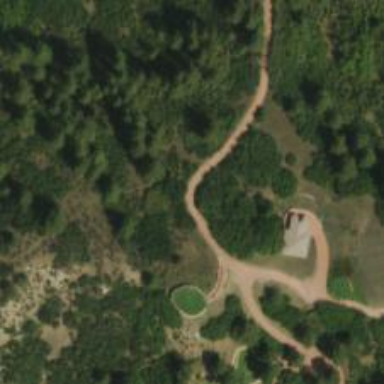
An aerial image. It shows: Pathway for golfing.